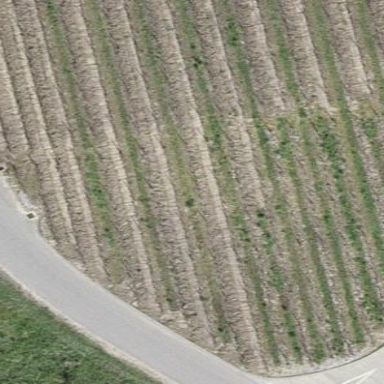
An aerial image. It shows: Vineyard where grapes are grown.